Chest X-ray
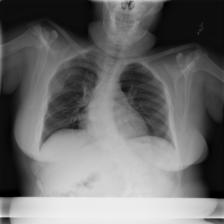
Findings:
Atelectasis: negative
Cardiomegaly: negative
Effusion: negative
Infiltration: positive
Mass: negative
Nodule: negative
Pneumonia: negative
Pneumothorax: negative
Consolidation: negative
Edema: negative
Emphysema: negative
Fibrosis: negative
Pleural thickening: negative
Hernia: negative